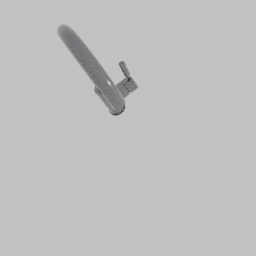
Label: appliances